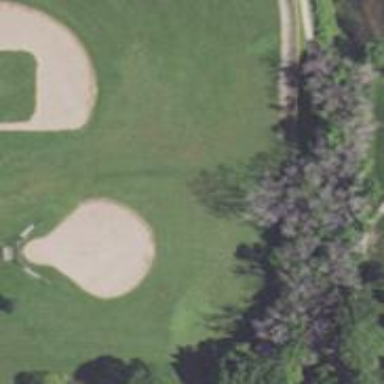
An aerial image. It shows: Baseball pitch for leisure and sports activities.